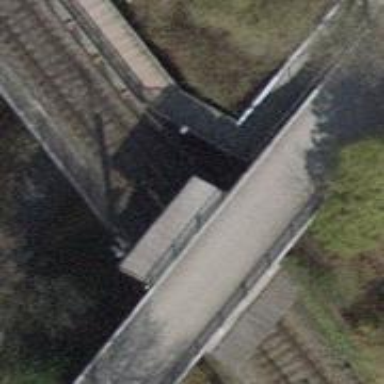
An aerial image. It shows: Single-track railway bridge with contact lines for electrification.